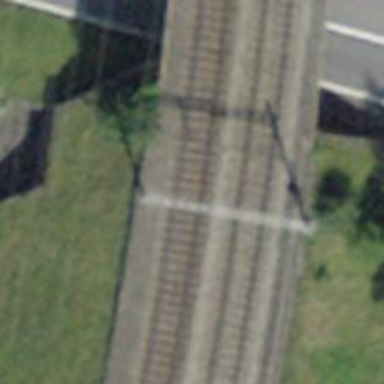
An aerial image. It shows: Bridge with electrified railway tracks featuring contact line.